Question: i have a similar situation to this <URL>. I want to keep the camera with the player in the center and the rotation of the player.
But i'm using box2d so i can't rotate the environment and keep the player static. how can i do this with cocos2d?
i only have code for the rotation, and i'm sure it's pretty wrong:
'''
self.rotation = car.body->GetAngle()*(180.0/M_PI);
'''
heres a bad sketch:

thanks.
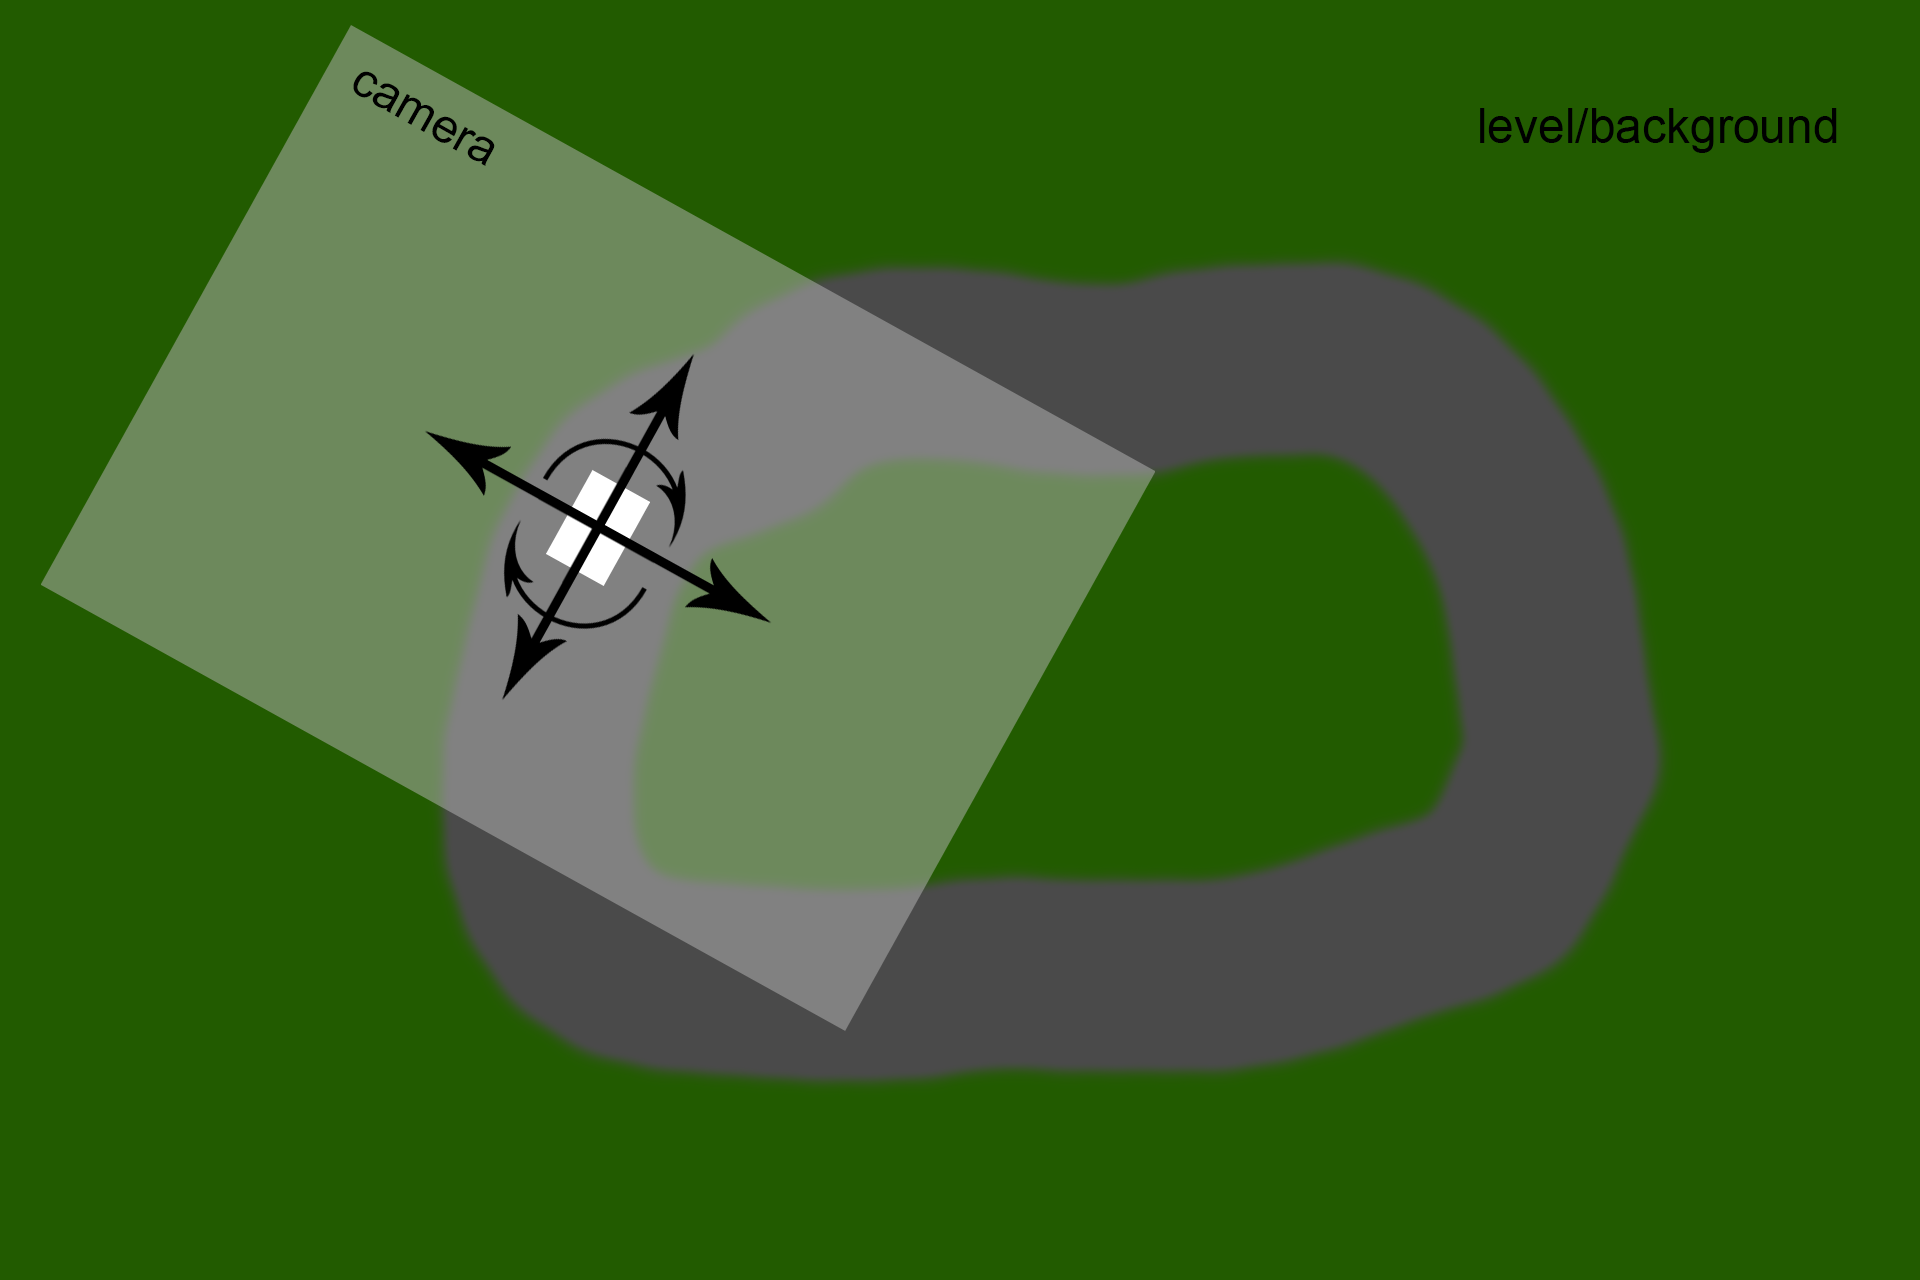
Answer: This answer has a lot of information on moving backgrounds.
<URL>
What you need to do is create a CCLayer, and rotate the layer. That would be the best approach as long as the screen shot above is accurate.
Here is a more detailed link with code.
<URL>